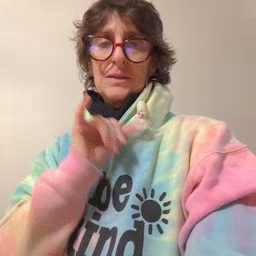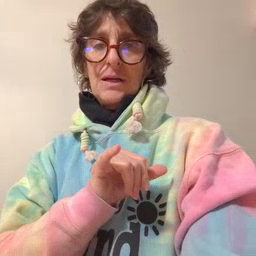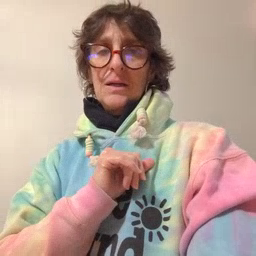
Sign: stay